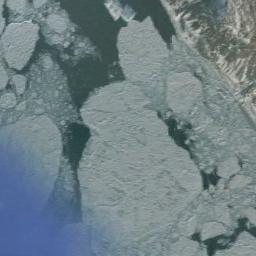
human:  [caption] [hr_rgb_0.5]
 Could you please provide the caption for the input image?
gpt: A lot of sea ice of different sizes and thickness is next to the land .

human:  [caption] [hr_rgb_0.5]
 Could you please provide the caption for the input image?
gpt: The sea is surrounded by sea ice .

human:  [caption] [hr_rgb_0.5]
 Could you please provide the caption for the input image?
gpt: There are many ice on the green sea next to the land .

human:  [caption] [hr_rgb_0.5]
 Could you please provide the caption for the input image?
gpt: Countless ice cubes of various sizes are connected into a loose, Large piece floating on the blue sea .

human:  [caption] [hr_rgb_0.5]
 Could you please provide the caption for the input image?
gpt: There are some sea ice linked into sheets .